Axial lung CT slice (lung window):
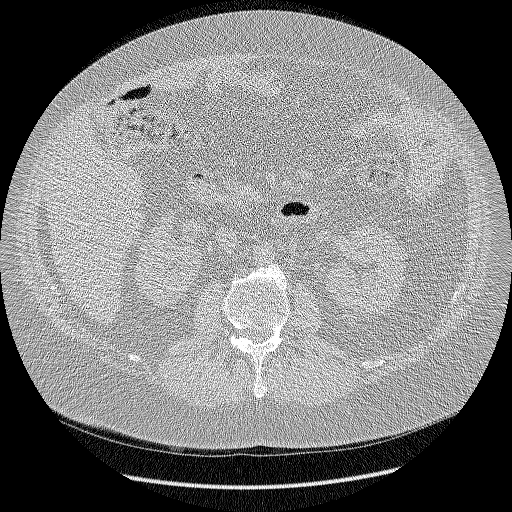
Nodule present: no